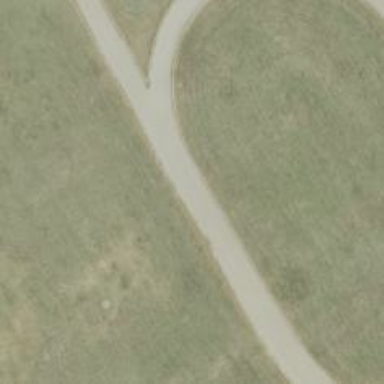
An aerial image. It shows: Bridleway.